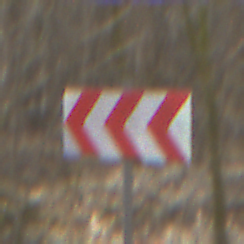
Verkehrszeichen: RichtungstafelnInKurvenGrossRechts
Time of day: MorningAfternoon
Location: Outdoor (Nature)
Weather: Clear
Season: Winter
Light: Natural